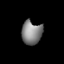
Tissue: lung
Cell type: Others
Senescence score: 0.6373
Nuclear area (px): 467
Mean DAPI intensity: 129.764